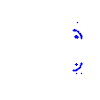
Particle: kaon